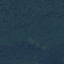
Land use / land cover: Forest